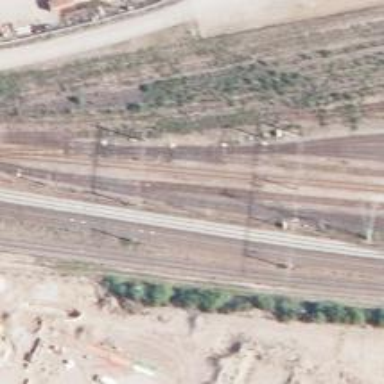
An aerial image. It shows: Railway signal.